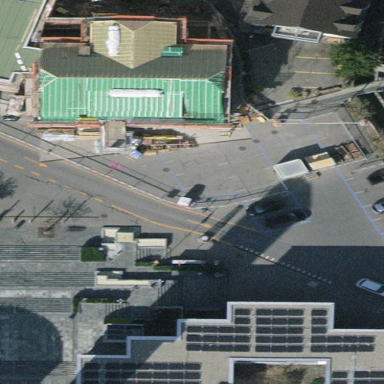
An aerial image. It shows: Street-side parking area.